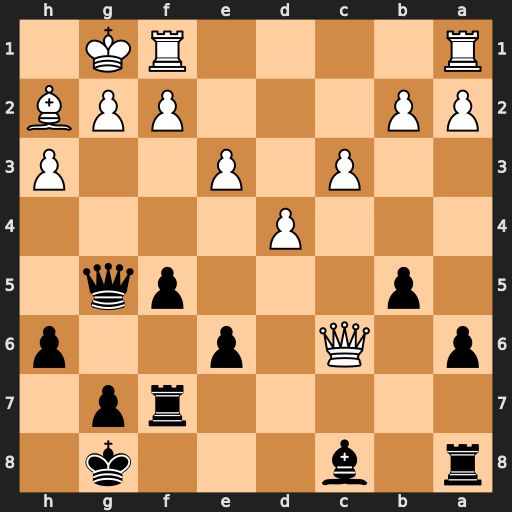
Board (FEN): r1b3k1/5rp1/p1Q1p2p/1p3pq1/3P4/2P1P2P/PP3PPB/R4RK1
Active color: b
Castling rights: -
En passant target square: -
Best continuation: Bb7 h4 Qg6 h5 Qg5